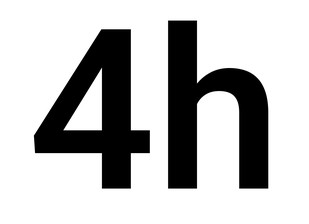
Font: Roboto_SemiBold